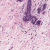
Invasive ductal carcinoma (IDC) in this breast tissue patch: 0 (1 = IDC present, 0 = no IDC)